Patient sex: F
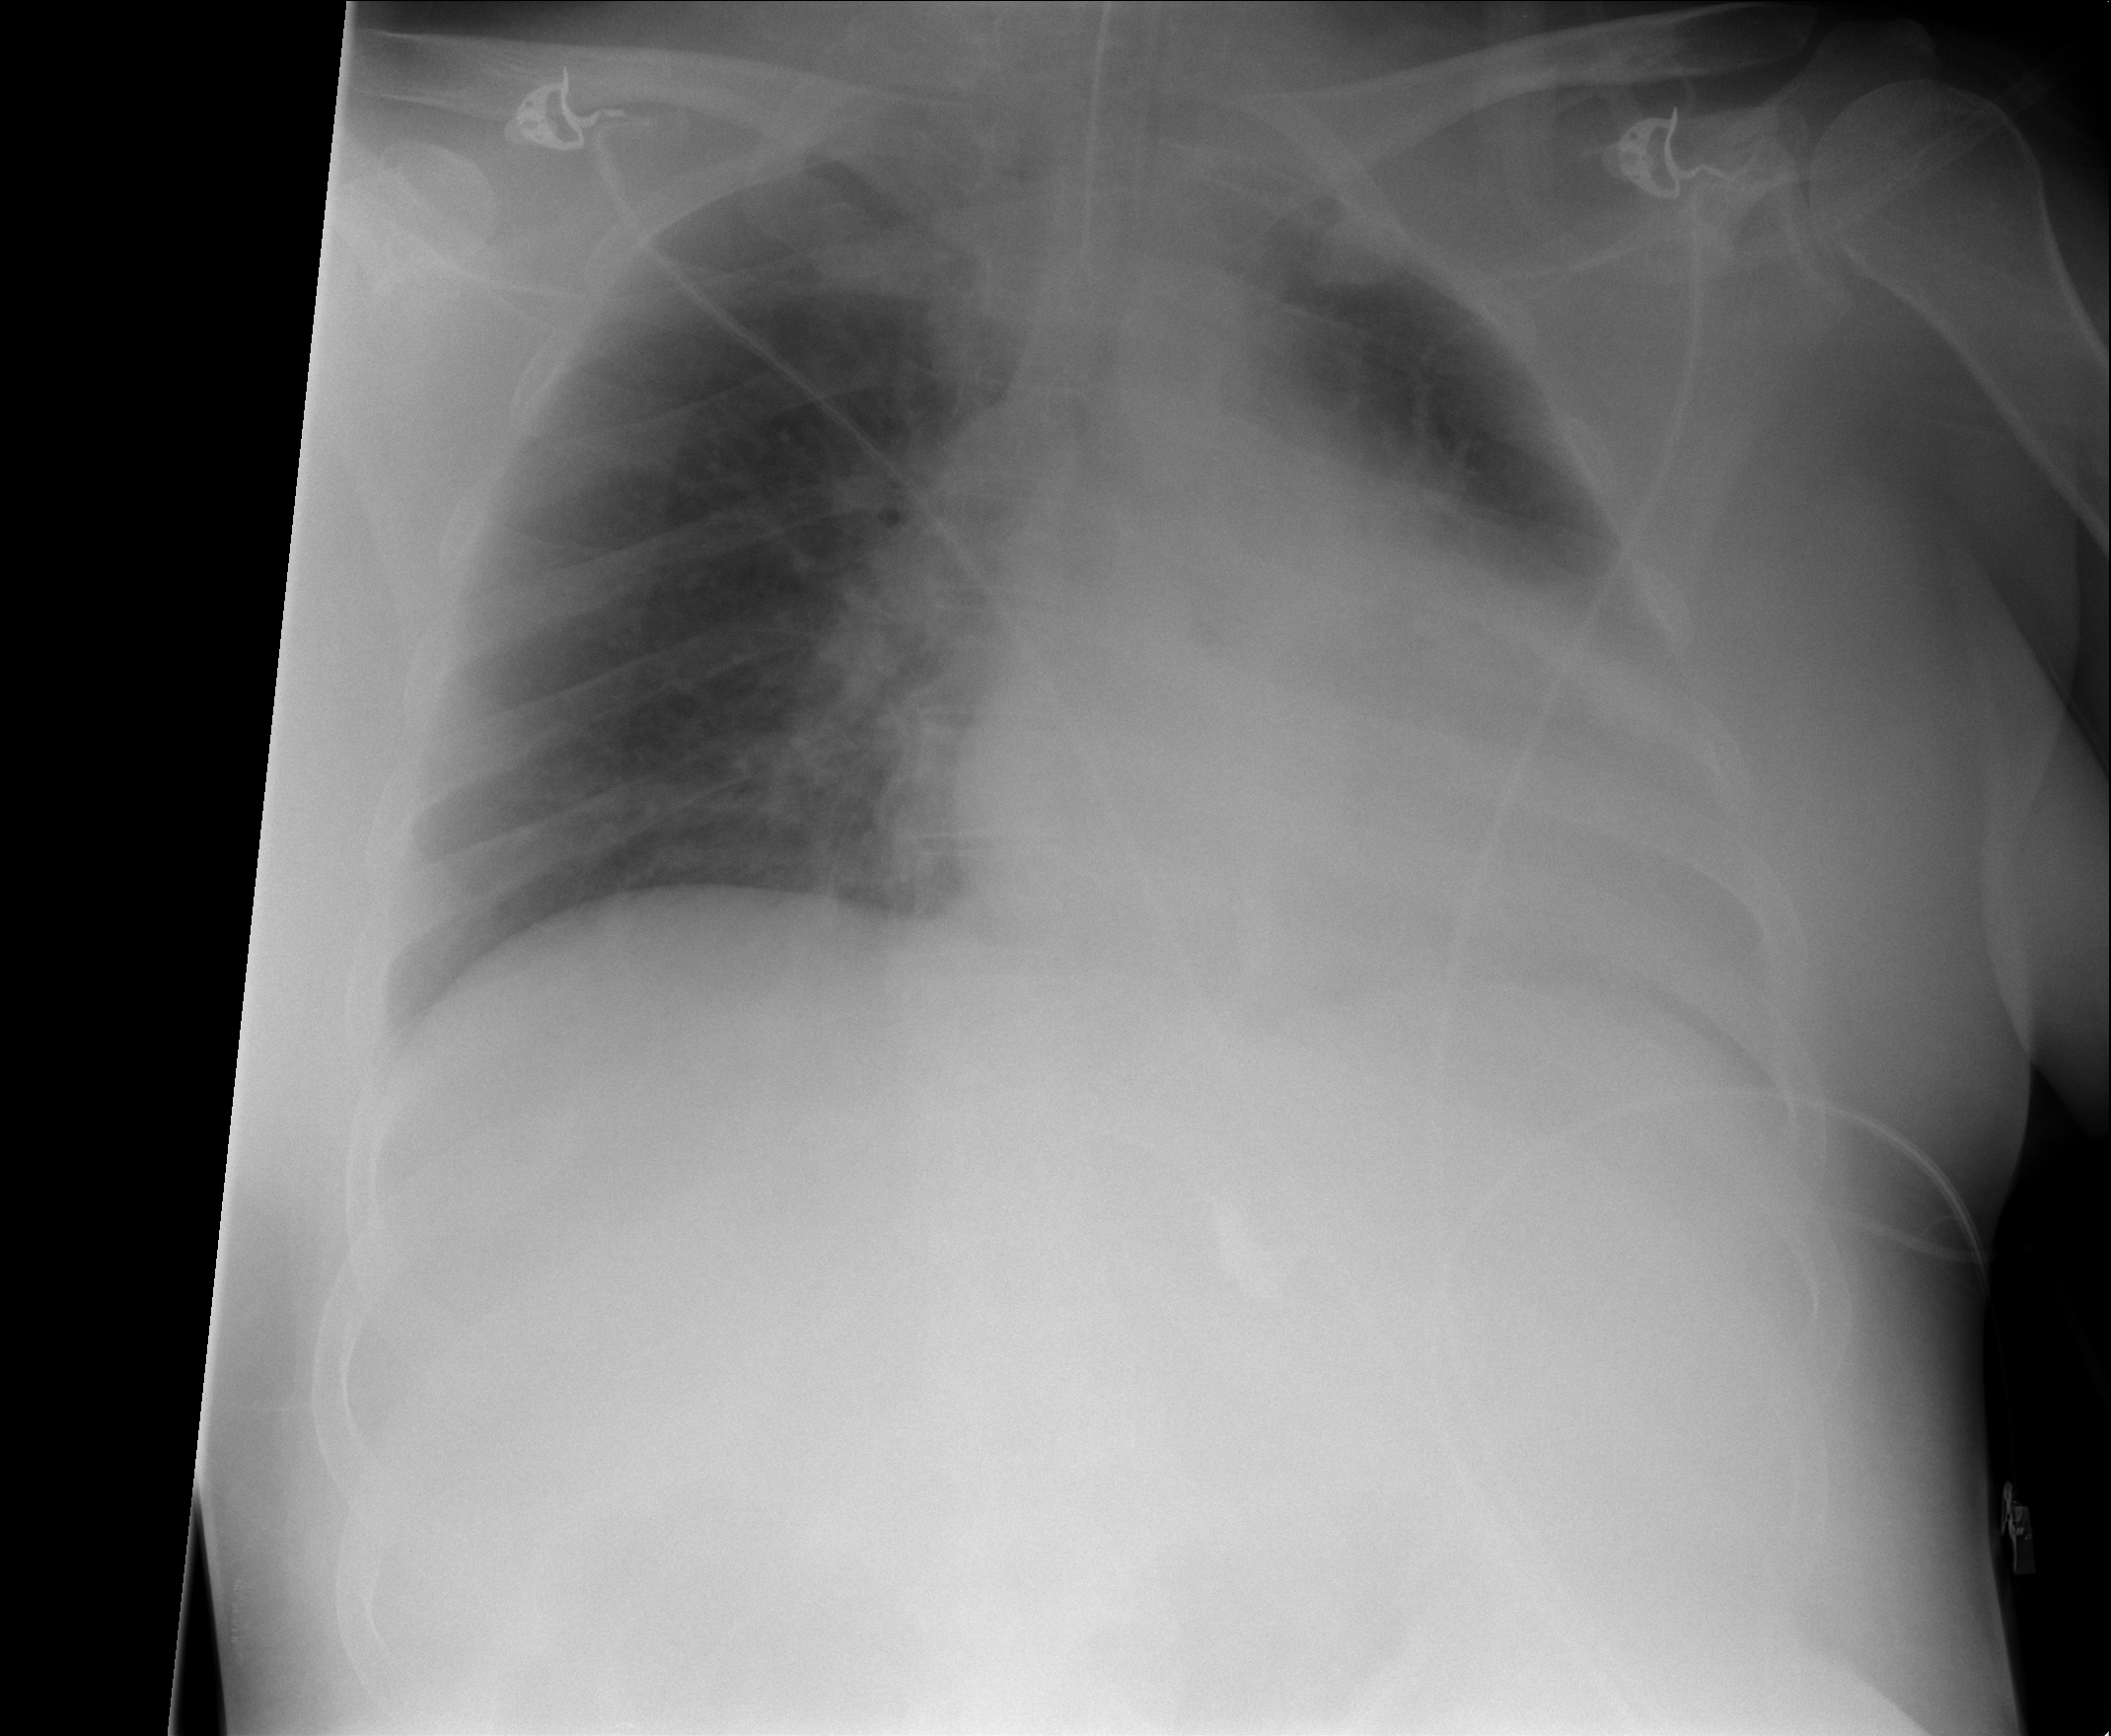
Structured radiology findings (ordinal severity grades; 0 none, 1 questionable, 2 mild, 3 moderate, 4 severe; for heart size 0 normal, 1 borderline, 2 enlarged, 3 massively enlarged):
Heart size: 2
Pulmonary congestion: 0
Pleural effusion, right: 0
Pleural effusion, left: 1
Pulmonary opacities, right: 0
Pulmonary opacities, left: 0
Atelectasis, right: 0
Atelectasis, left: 3